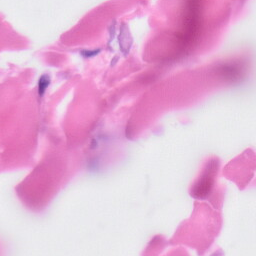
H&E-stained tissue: Skin